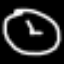
Label: clock